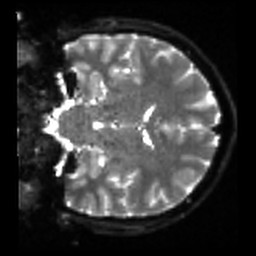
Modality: sbref
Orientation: coronal
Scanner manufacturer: siemens
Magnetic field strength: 3 T
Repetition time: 4 s
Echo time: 0.0594 s